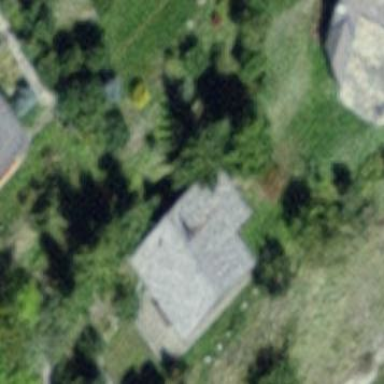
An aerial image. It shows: Building with tiled roof.